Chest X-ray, AP view. Patient: 56 years old, sex M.
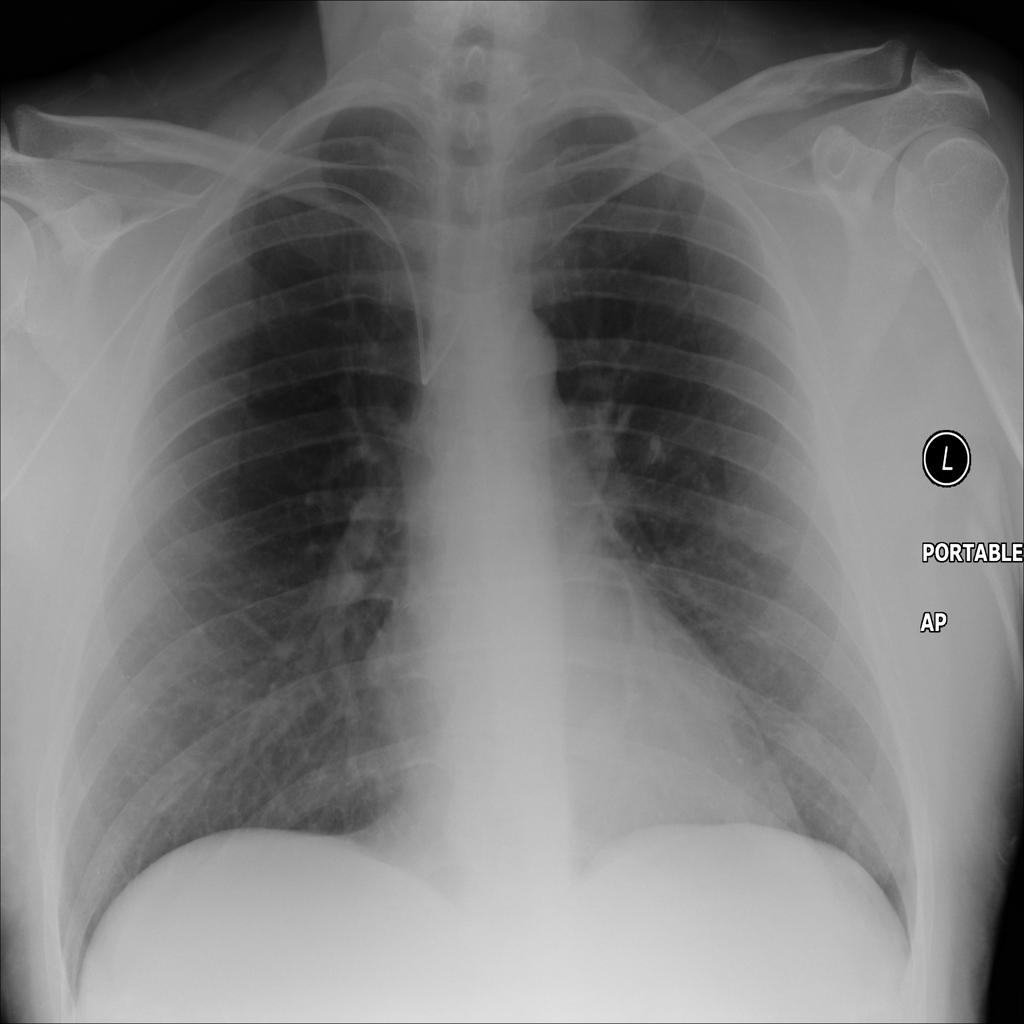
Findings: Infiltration